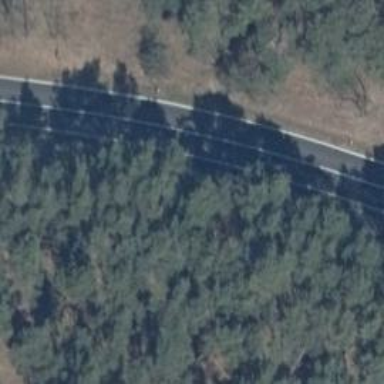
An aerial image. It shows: Tertiary road with asphalt surface.